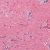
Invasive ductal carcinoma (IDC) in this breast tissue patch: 0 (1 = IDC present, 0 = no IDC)